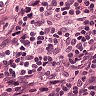
Metastatic tissue present: no